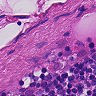
Metastatic tissue present: no